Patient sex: F
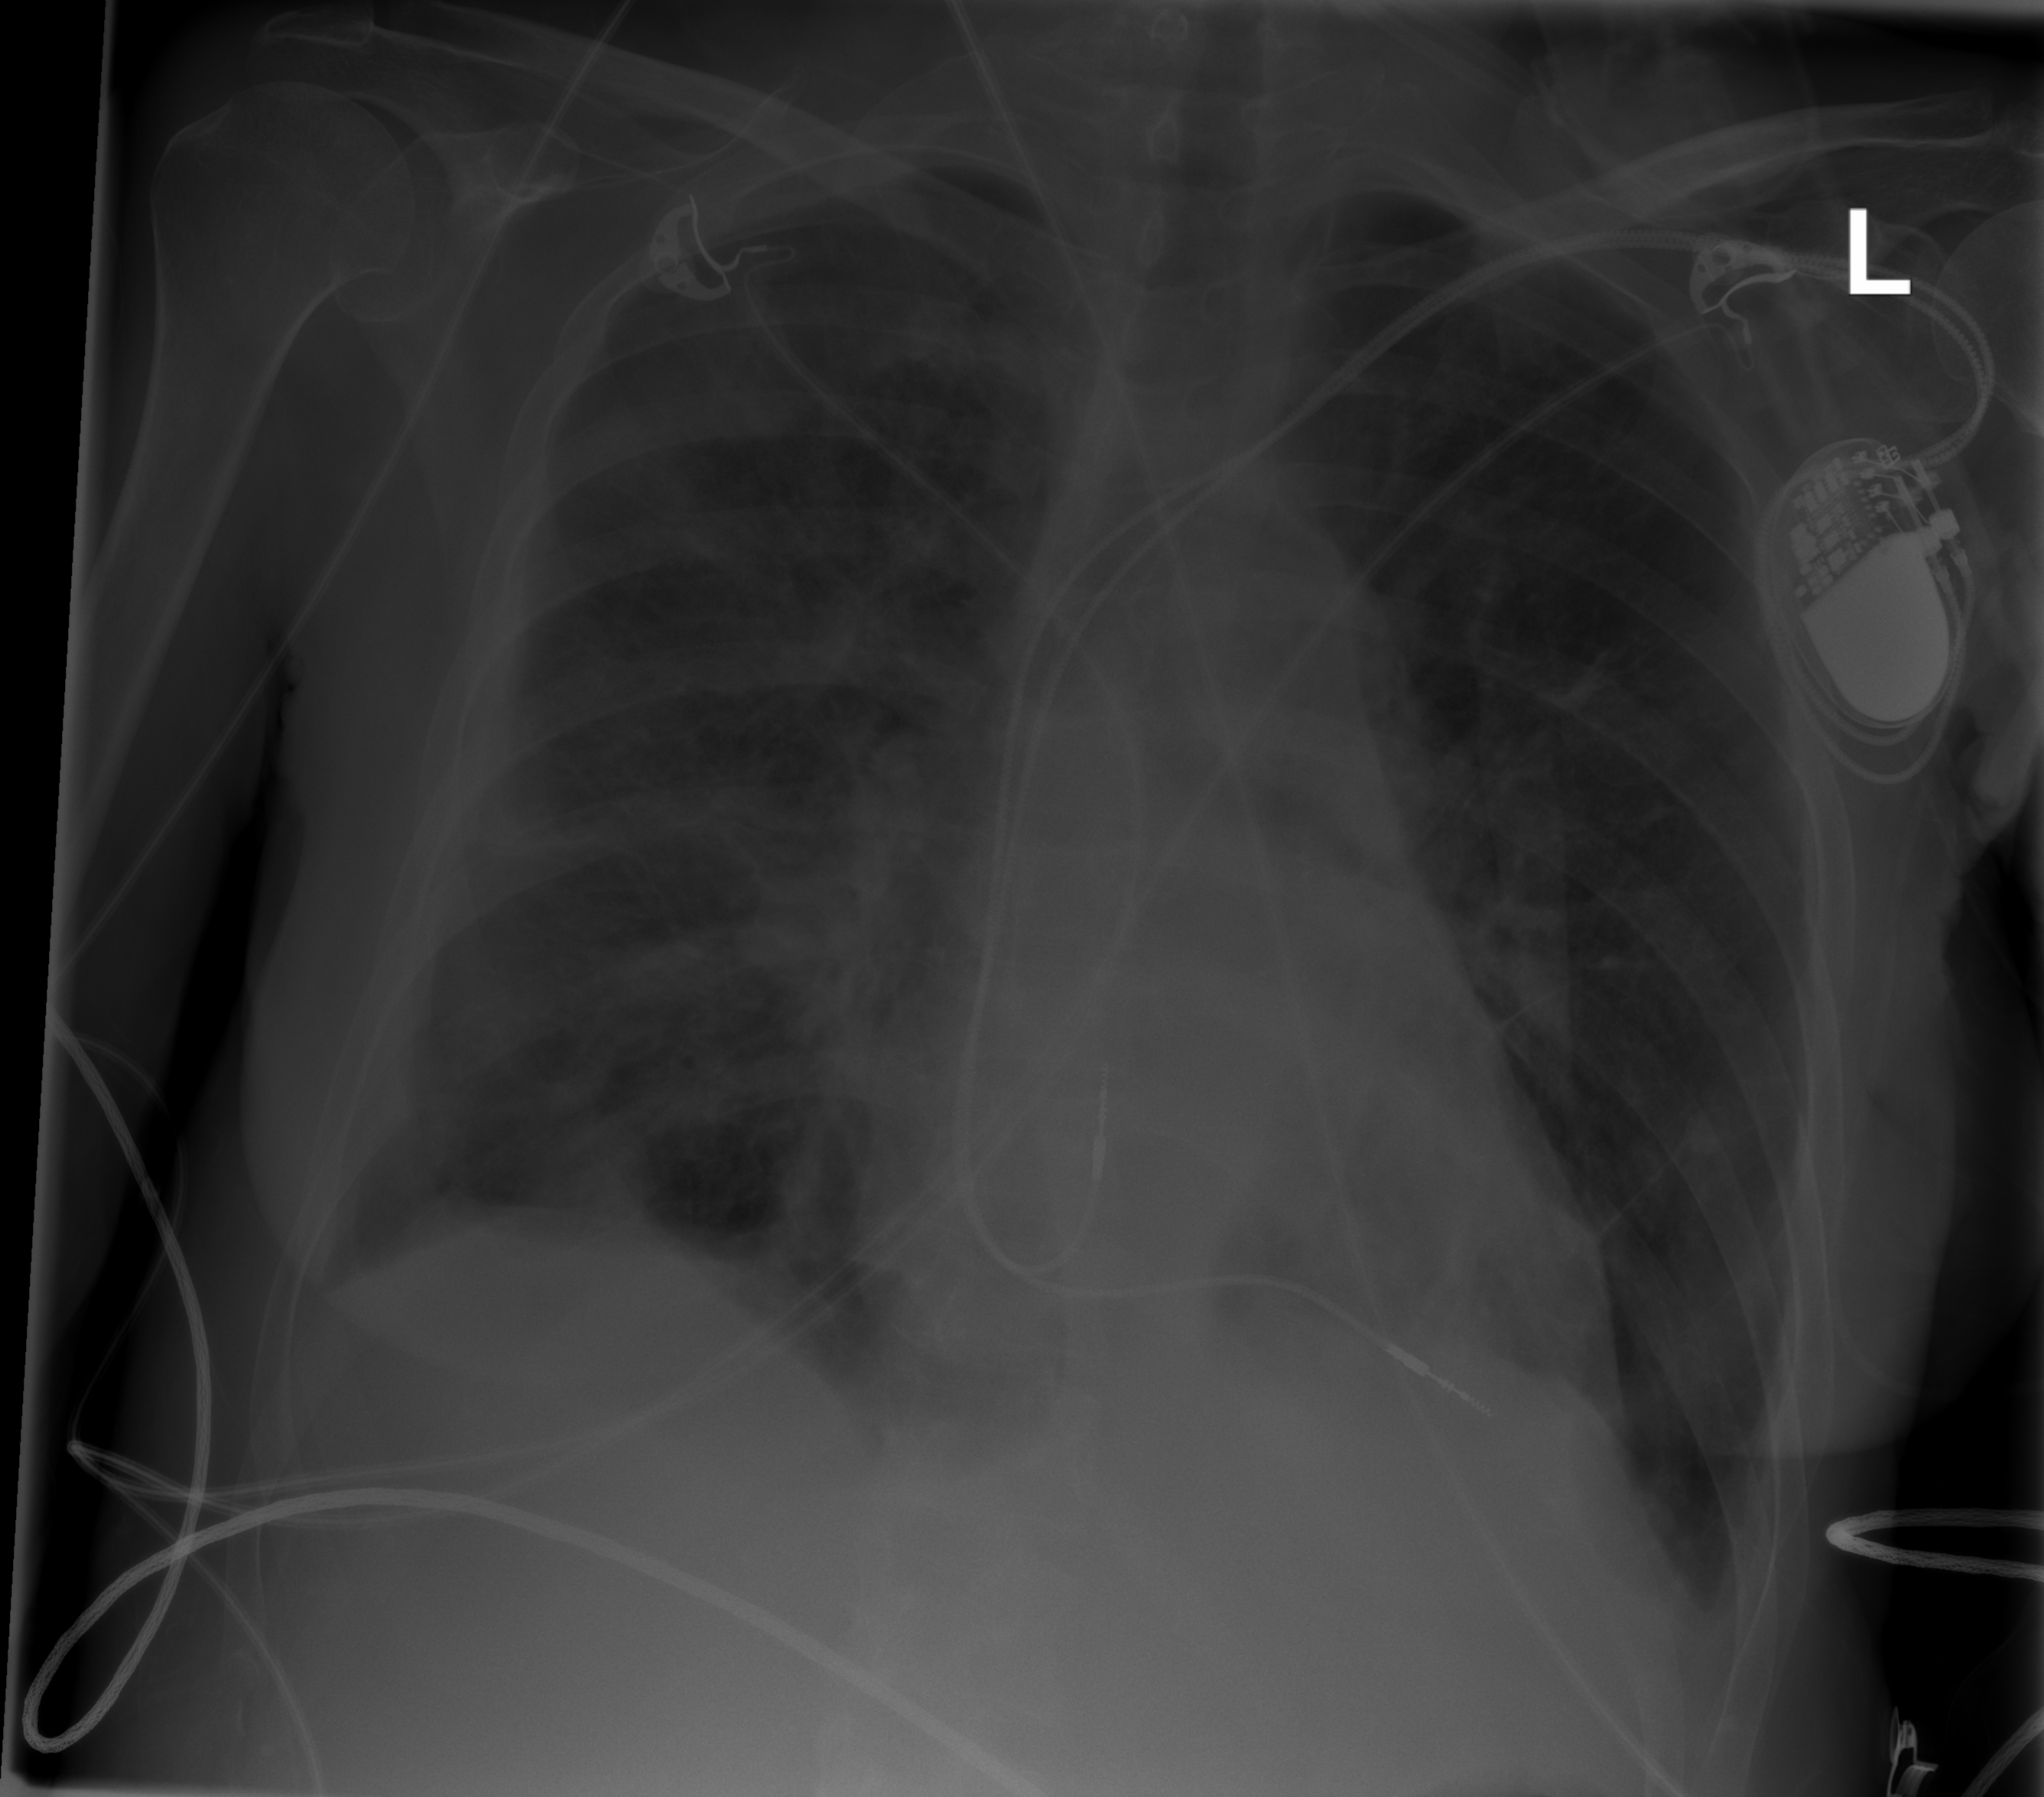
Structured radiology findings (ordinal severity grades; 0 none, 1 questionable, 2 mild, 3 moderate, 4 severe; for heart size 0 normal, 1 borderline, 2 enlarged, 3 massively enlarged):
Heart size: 0
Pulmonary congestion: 3
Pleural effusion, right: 2
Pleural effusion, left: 0
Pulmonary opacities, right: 2
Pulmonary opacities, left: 2
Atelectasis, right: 0
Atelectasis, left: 0